Field crop: maize
Growth stage: 1
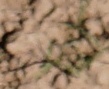
Species: lolium